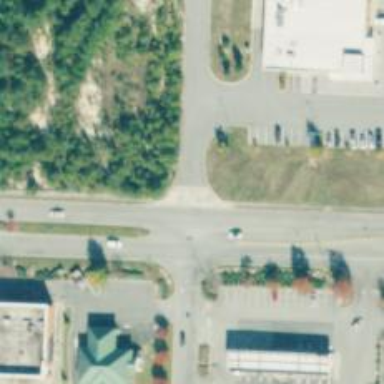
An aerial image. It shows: Stop road.